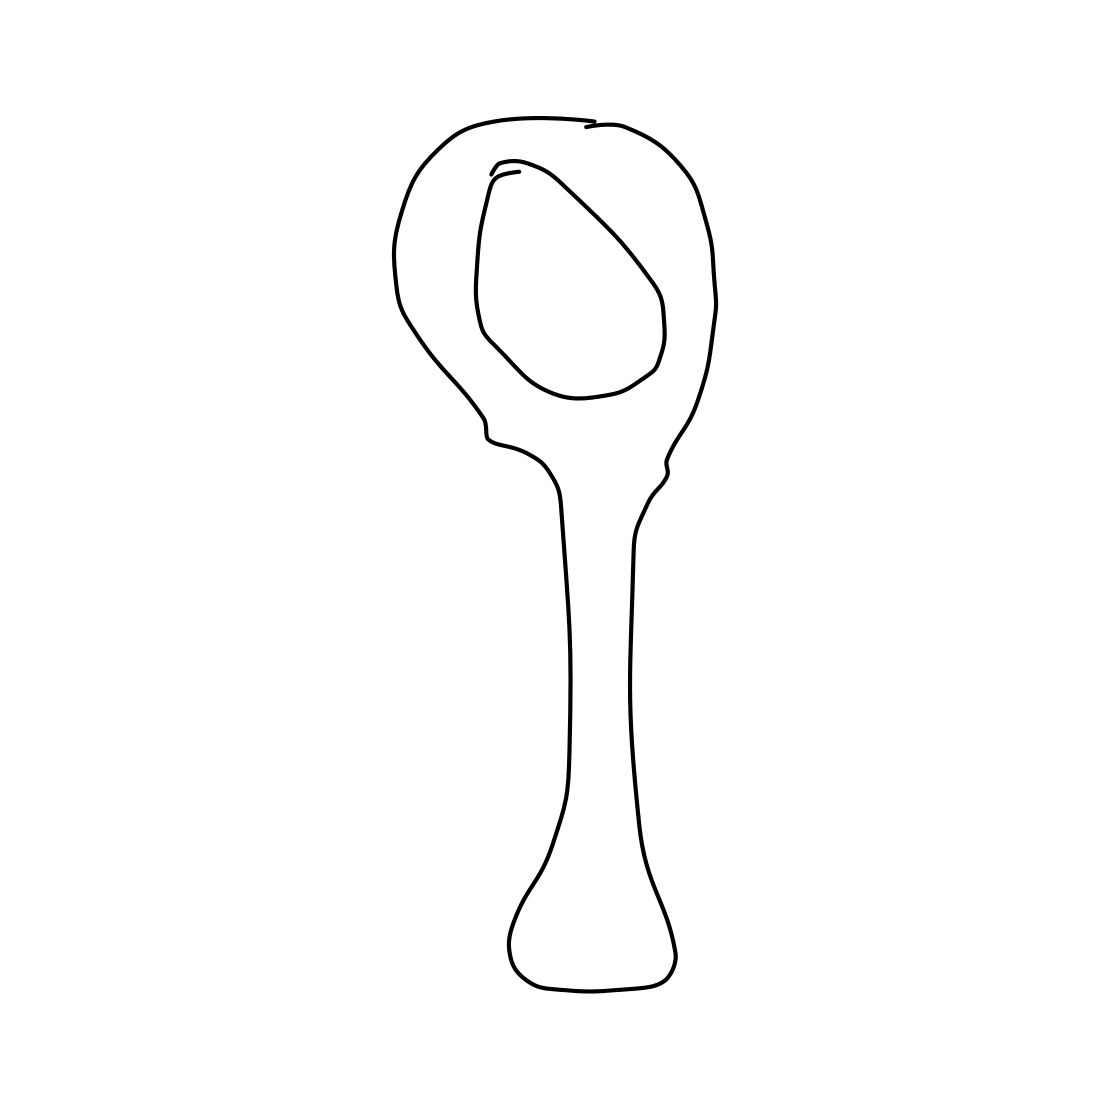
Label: spoon